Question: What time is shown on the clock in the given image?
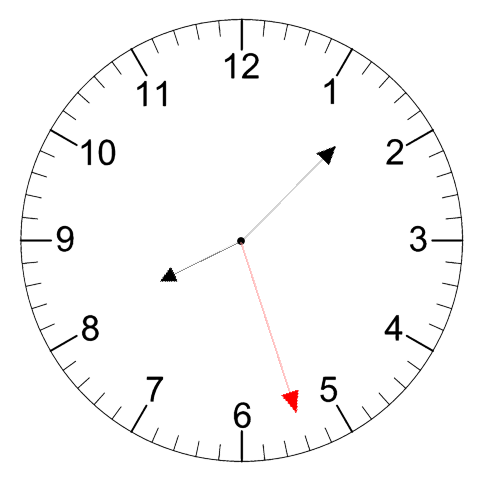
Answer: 08:07:27